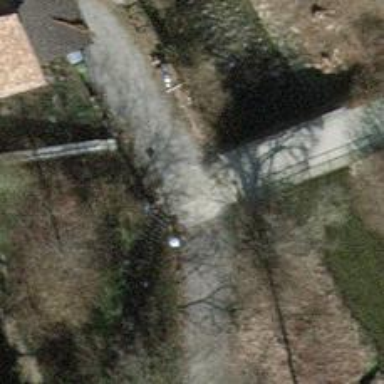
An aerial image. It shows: Paved driveway serving as service road.